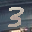
Label: 3